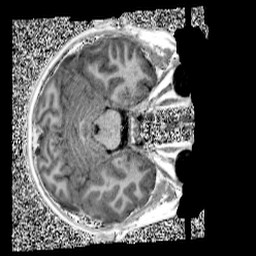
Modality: UNIT1
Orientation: axial
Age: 12
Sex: male
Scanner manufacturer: siemens
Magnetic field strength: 3 T
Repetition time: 4 s
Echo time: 0.00299 s